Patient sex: M
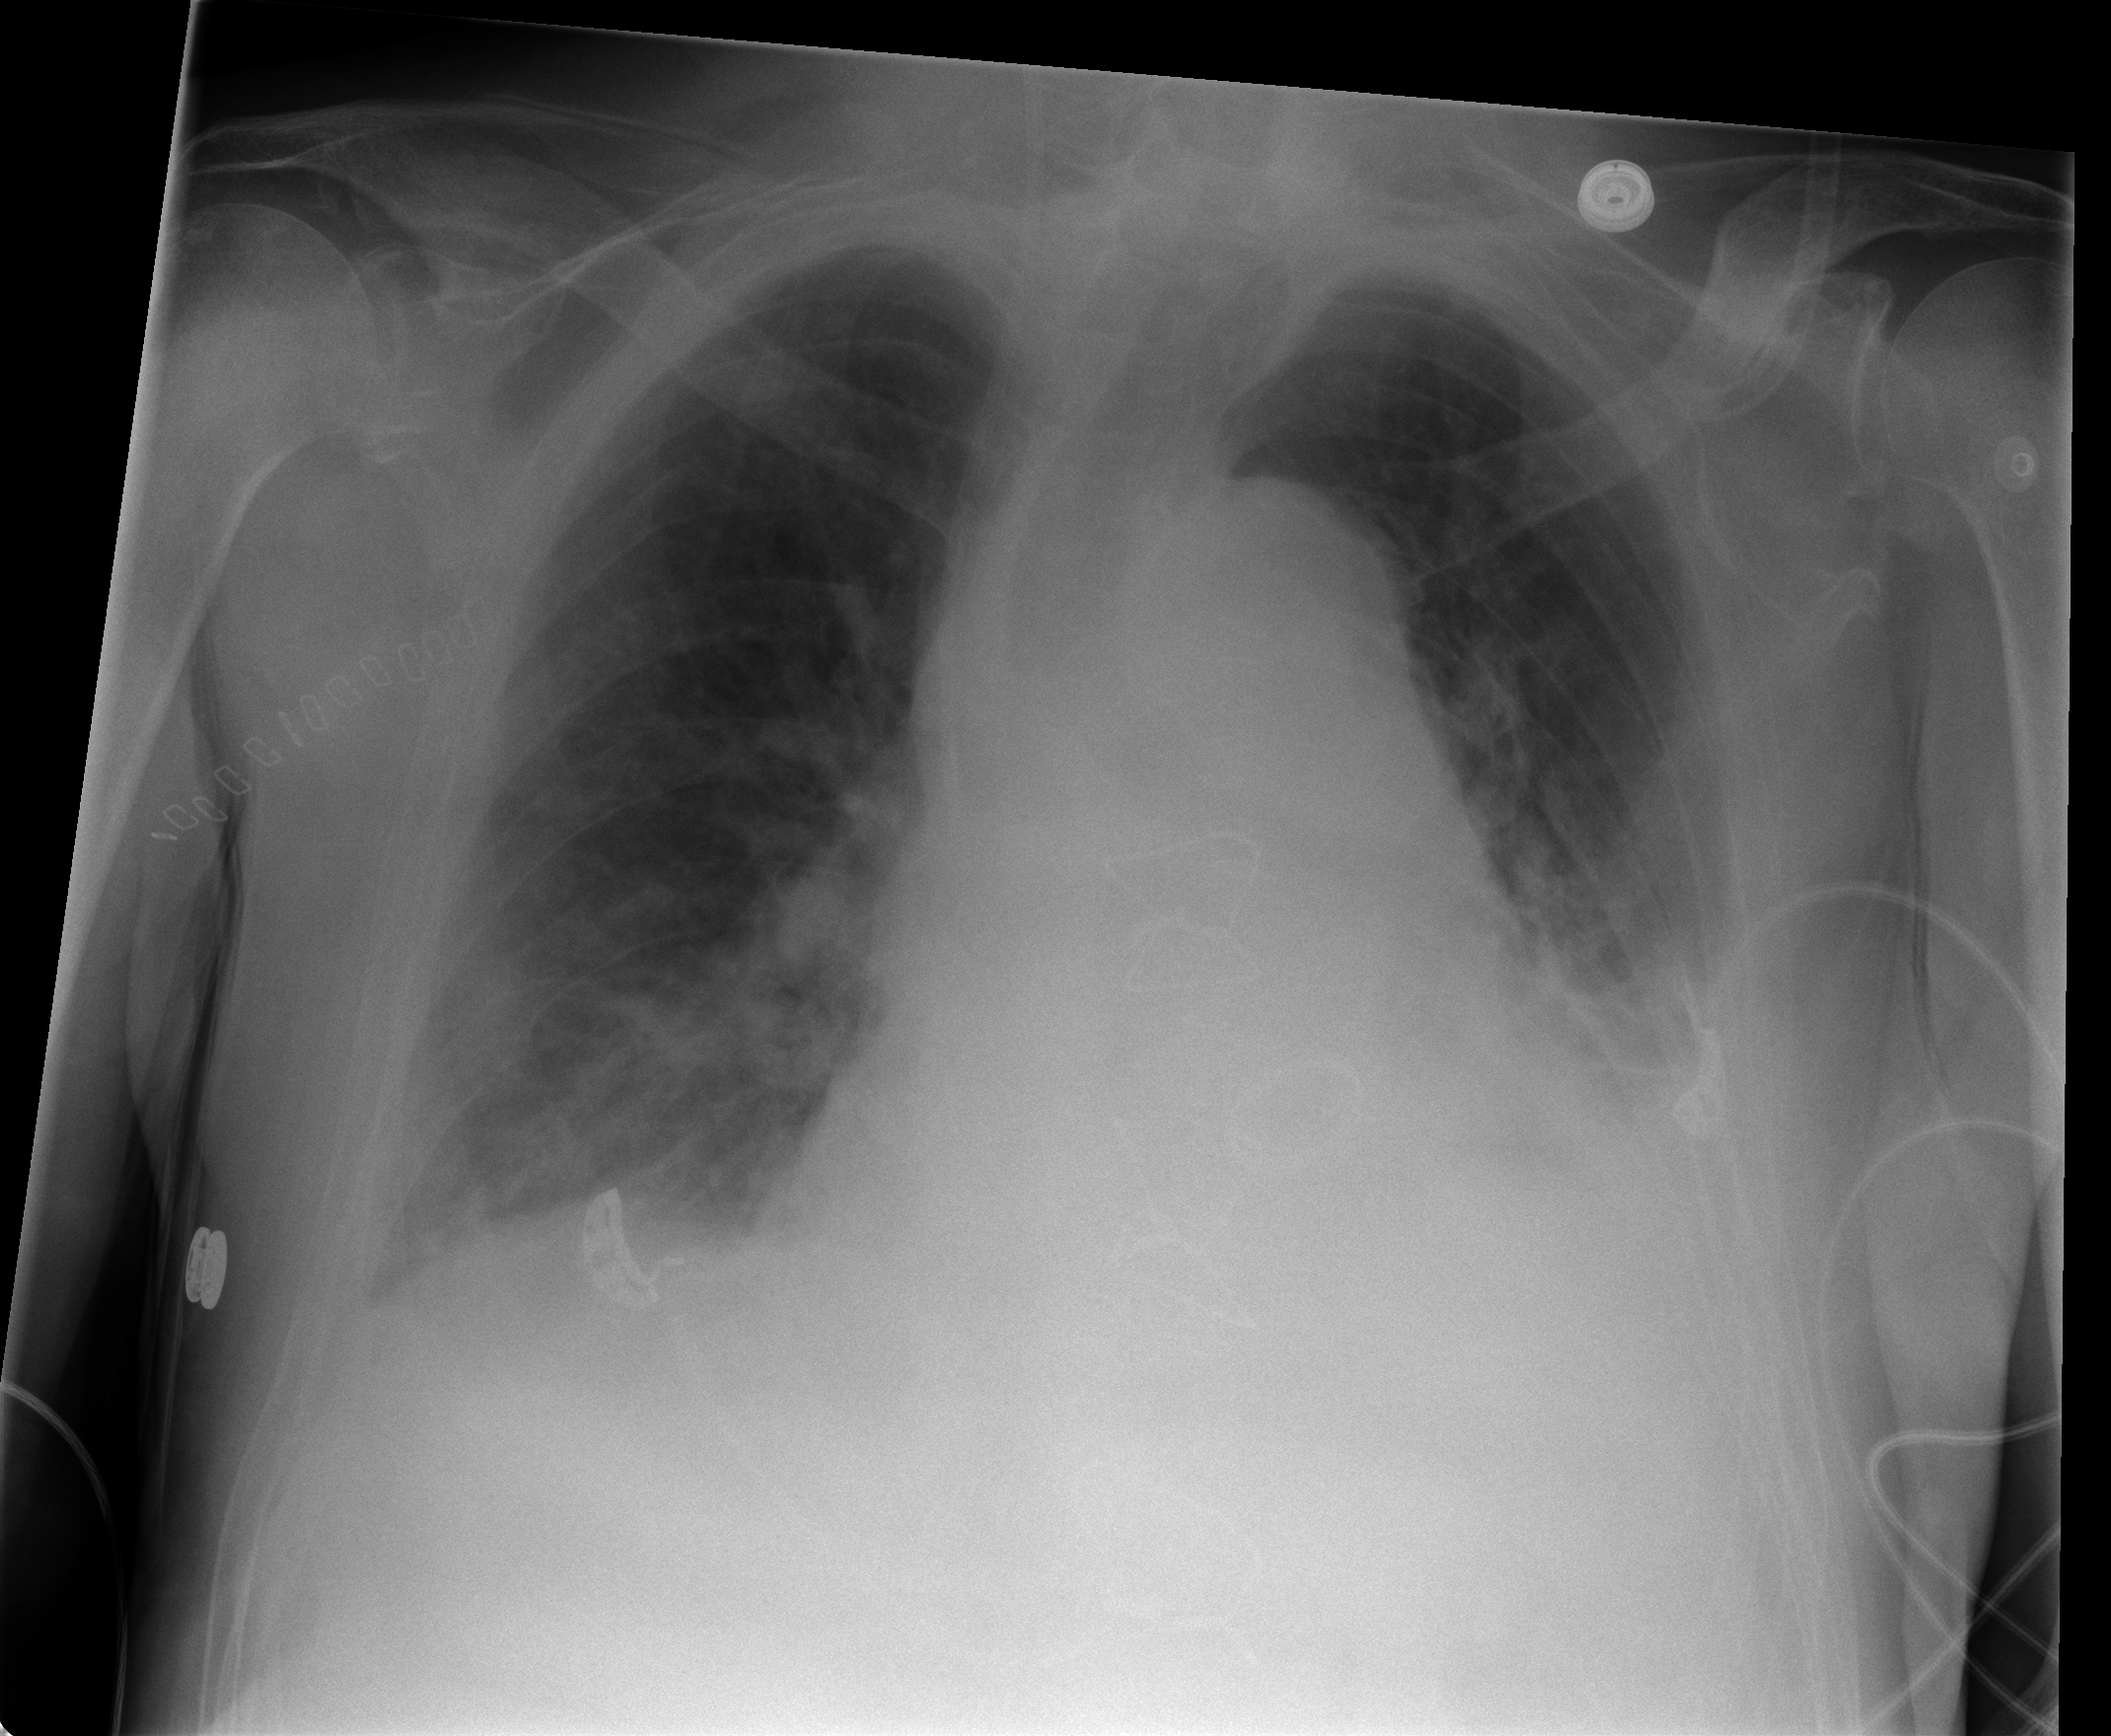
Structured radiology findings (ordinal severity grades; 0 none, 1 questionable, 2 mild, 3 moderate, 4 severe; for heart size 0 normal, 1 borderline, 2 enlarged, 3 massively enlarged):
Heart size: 2
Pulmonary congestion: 0
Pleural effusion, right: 2
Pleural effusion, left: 3
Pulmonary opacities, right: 2
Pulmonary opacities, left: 1
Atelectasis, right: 3
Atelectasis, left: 3